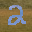
Label: 2